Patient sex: M
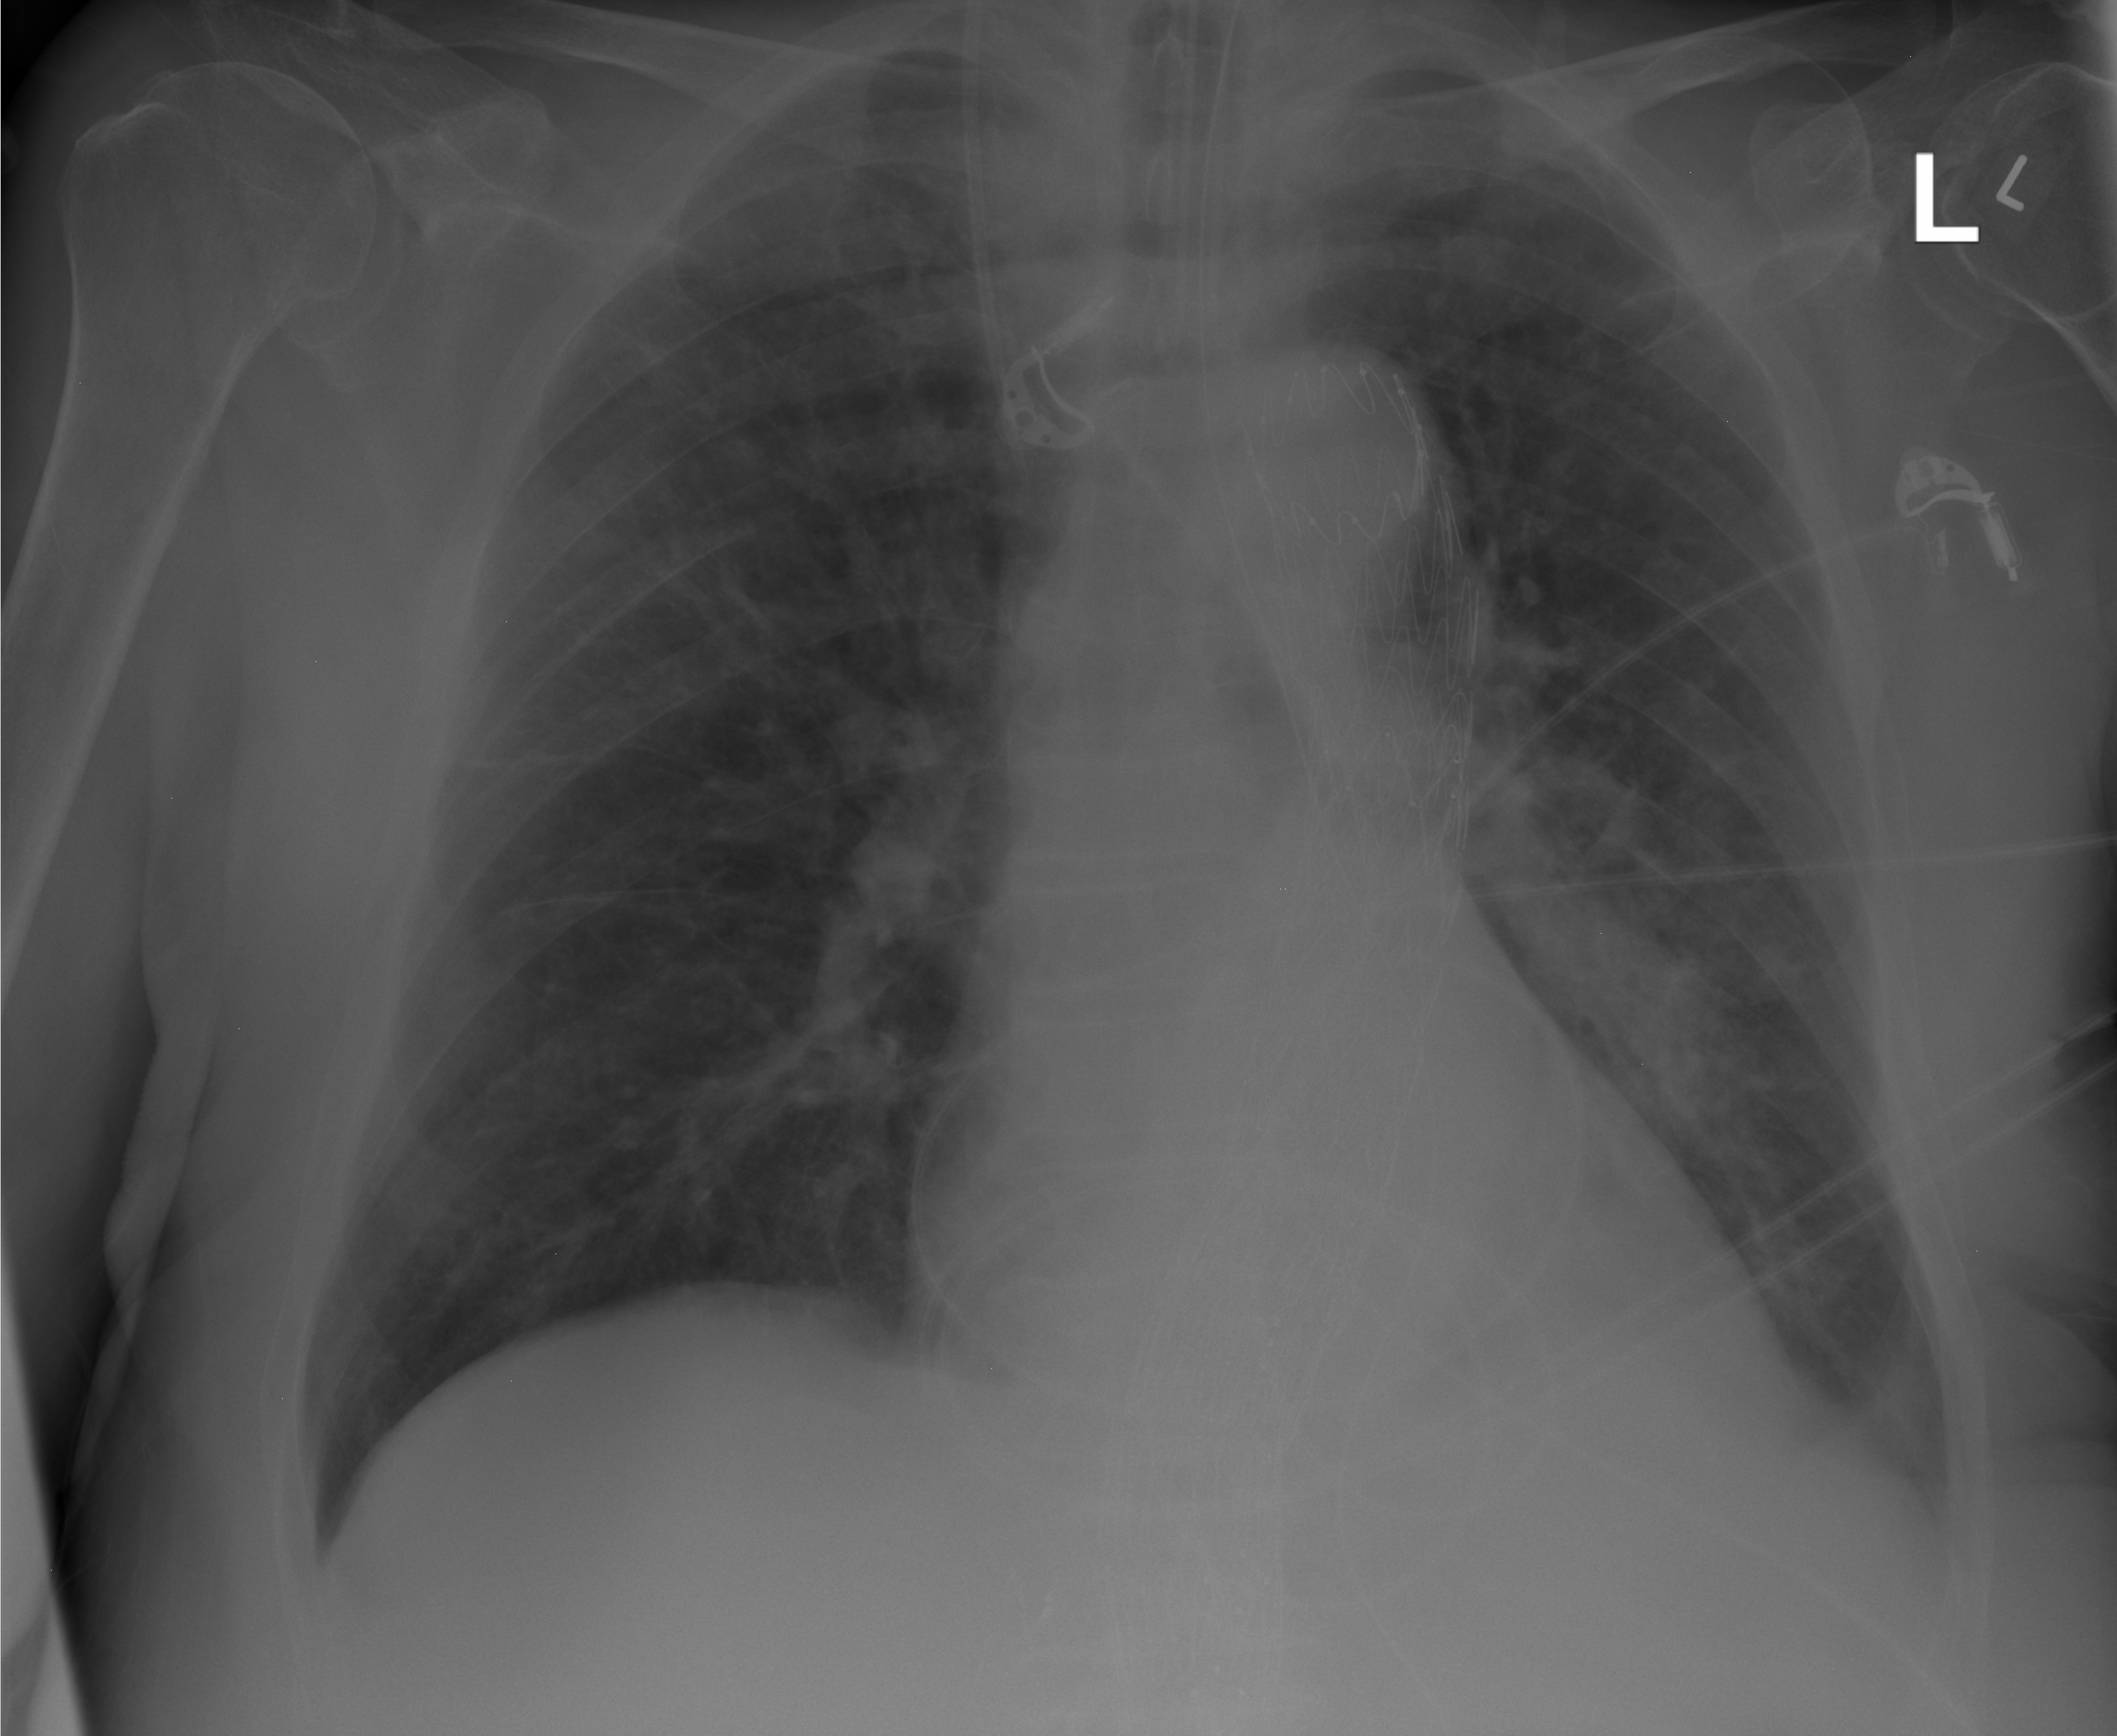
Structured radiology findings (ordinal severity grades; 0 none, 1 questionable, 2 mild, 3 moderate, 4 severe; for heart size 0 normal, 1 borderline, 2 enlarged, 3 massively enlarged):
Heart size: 2
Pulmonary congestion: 1
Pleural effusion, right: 0
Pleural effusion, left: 1
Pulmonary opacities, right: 2
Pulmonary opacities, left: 2
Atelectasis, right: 0
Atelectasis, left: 2